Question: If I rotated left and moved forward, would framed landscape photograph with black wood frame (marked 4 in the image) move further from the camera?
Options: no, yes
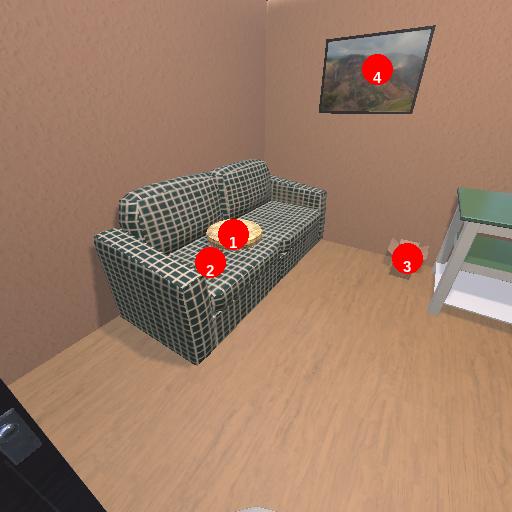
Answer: no